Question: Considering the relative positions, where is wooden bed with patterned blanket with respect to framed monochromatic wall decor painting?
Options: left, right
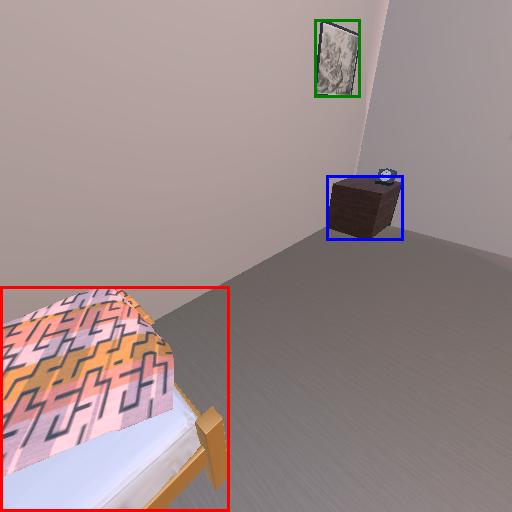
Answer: left